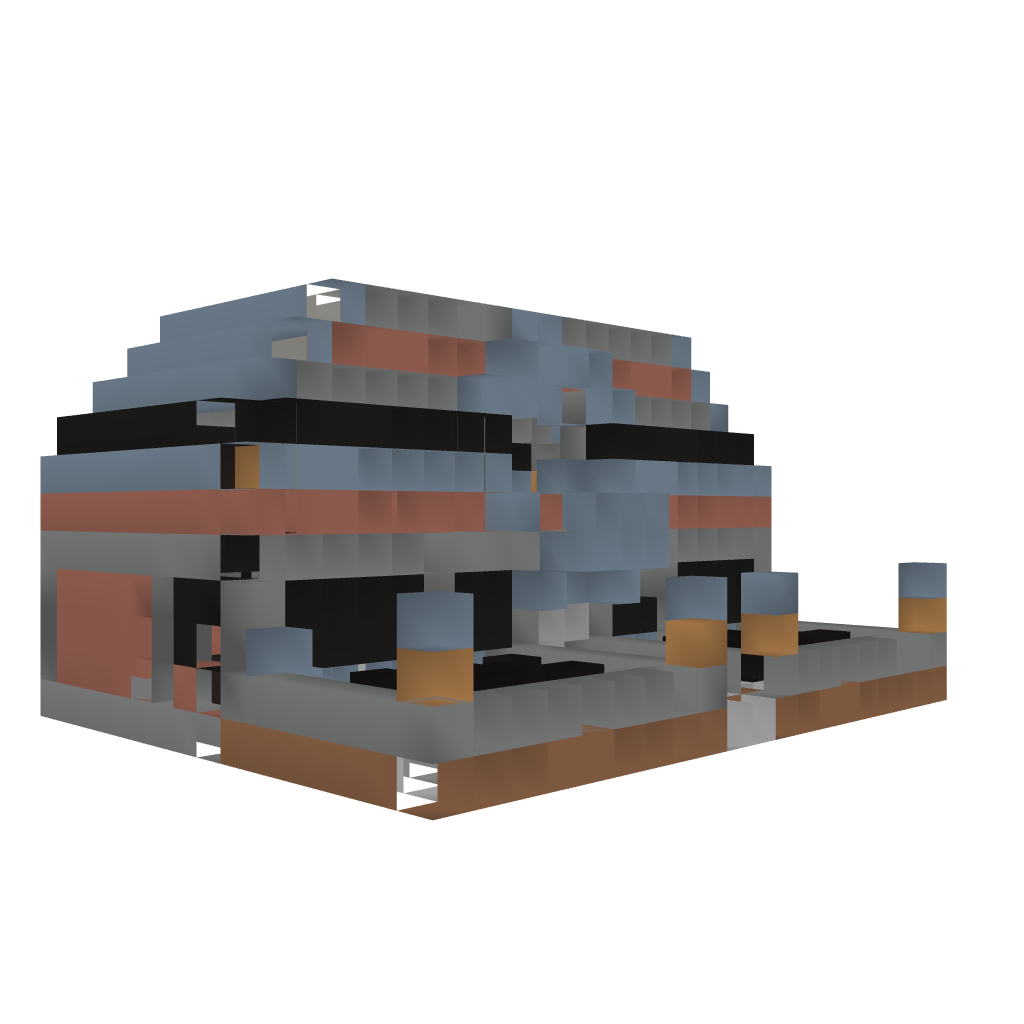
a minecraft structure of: Small house